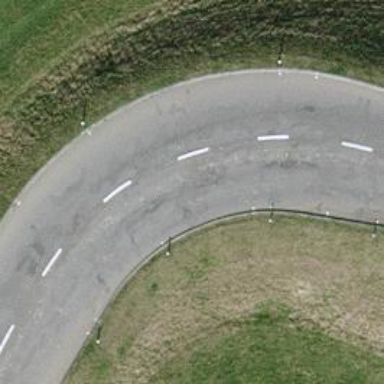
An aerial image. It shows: Tertiary road with asphalt surface used as bus service route.